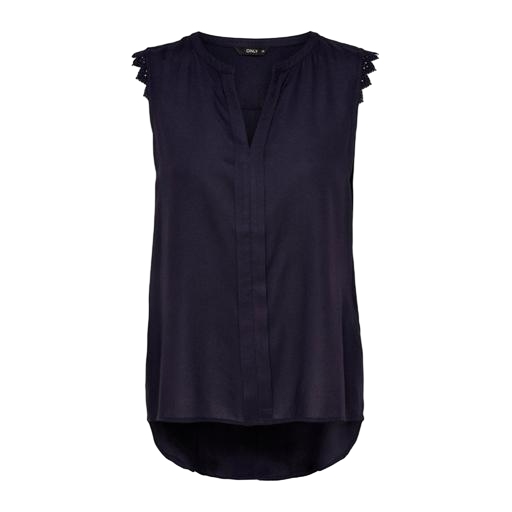
short-sleeve top only macy, no sleeved blouse, sleeveless tab, white background